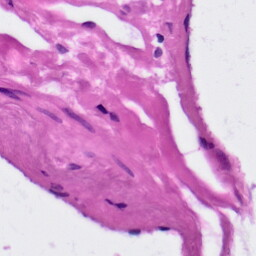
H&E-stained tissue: Lung